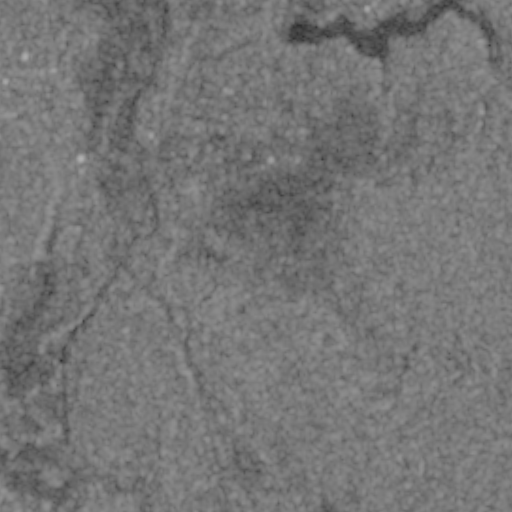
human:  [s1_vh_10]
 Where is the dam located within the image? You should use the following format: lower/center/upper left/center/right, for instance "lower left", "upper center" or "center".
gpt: The dam is located in the upper center of the image.
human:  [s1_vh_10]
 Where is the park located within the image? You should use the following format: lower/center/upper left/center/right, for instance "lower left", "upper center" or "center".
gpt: The park is located in the upper left of the image.
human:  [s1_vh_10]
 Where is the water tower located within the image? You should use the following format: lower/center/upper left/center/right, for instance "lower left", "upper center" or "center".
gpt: The water tower is located in the upper left of the image.
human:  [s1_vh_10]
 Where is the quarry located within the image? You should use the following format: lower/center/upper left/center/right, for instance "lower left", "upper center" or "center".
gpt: There is no quarry in the image.

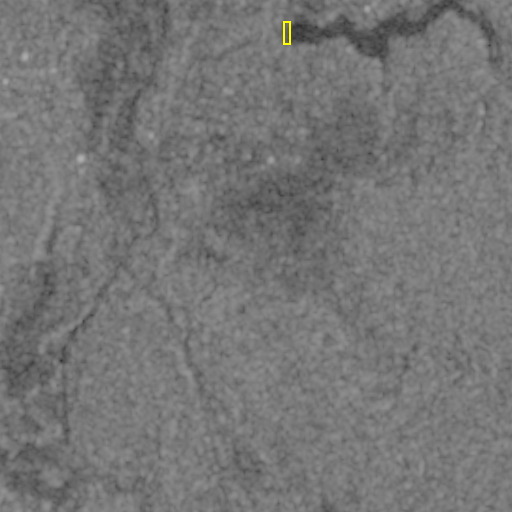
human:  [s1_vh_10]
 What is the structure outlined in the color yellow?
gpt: The structure outlined in yellow is a dam.
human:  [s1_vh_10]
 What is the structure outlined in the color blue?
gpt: There is no blue outline.